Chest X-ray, PA view. Patient: 51 years old, sex F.
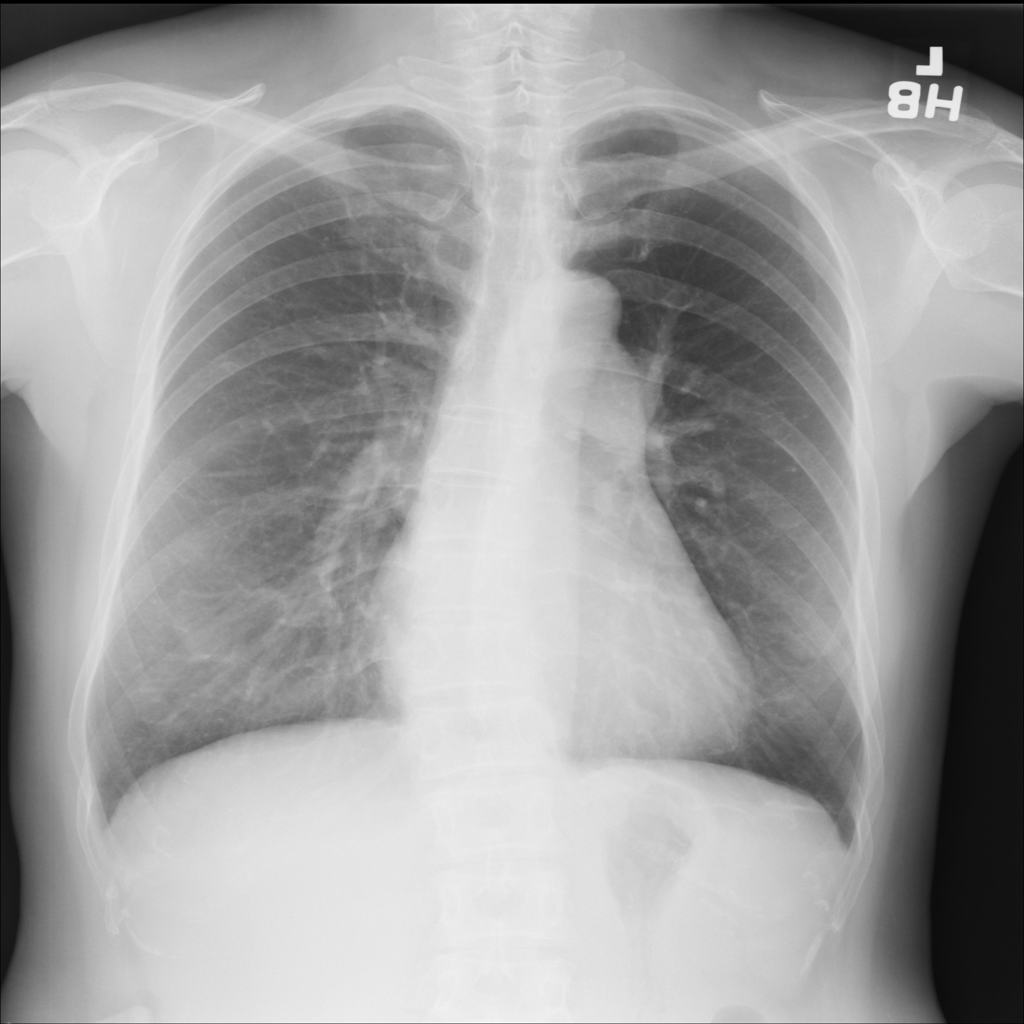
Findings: No Finding